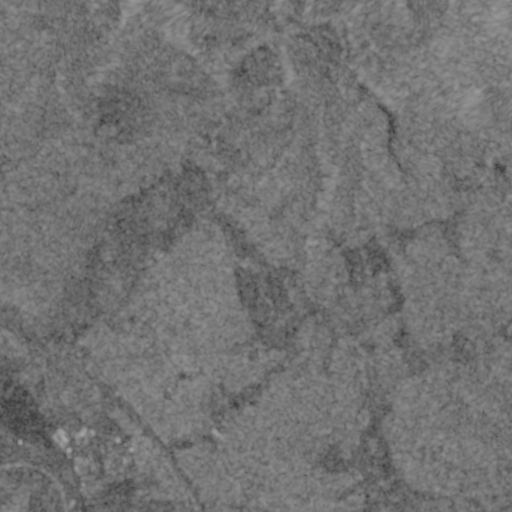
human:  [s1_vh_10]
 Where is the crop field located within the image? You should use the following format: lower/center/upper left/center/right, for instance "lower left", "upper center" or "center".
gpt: The crop field is located in the lower left of the image.
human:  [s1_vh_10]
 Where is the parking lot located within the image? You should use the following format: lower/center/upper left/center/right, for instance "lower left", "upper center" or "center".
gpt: The parking lot is located in the lower left of the image.
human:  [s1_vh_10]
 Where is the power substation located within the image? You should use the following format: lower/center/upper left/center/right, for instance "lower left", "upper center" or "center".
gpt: The power substation is located in the center left of the image.
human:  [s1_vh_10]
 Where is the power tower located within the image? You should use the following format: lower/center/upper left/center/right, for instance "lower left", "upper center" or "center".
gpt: The power tower is located in the lower left of the image.
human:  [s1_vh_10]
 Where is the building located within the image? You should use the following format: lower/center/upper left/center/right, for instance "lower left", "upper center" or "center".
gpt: There is no building in the image.

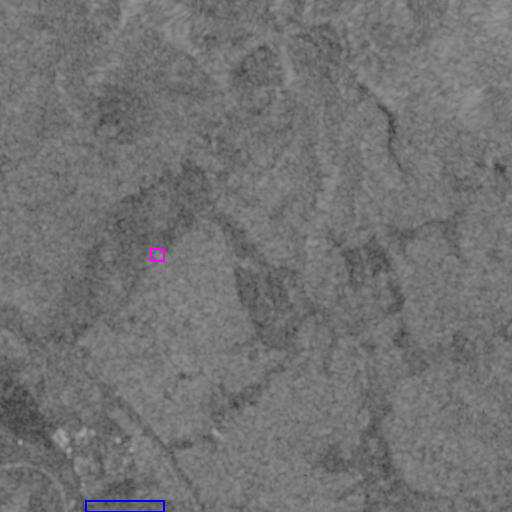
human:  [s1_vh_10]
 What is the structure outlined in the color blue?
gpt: The structure outlined in blue is a crop field.
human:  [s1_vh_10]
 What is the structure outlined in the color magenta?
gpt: The structure outlined in magenta is a power substation.
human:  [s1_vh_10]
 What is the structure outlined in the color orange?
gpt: There is no orange outline.